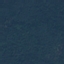
Land use / land cover: Forest